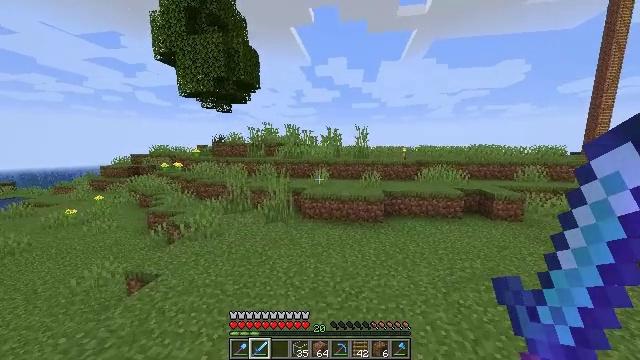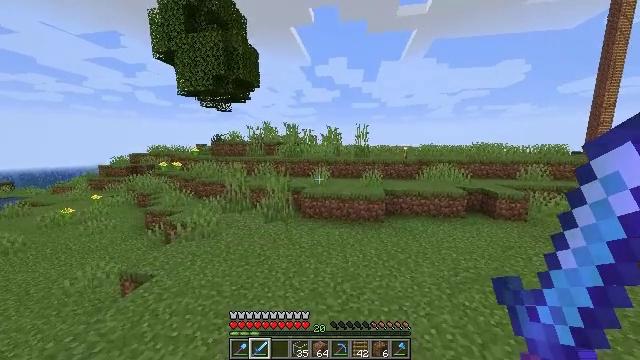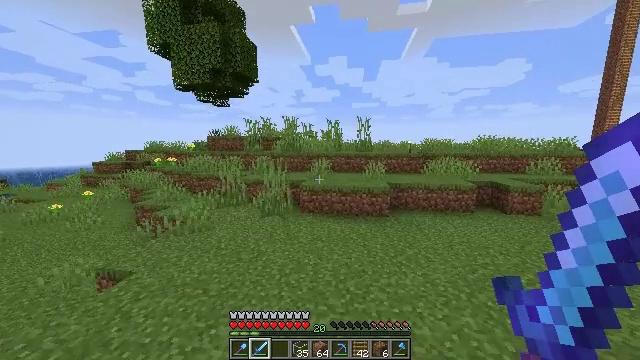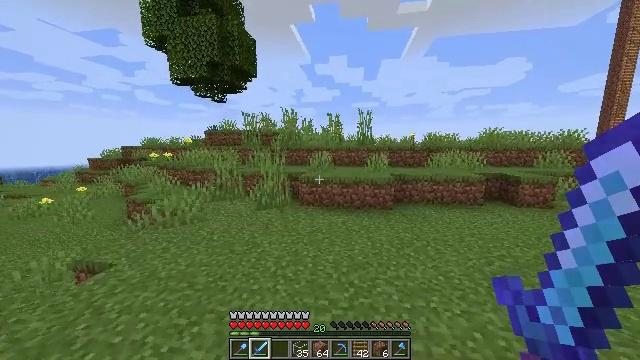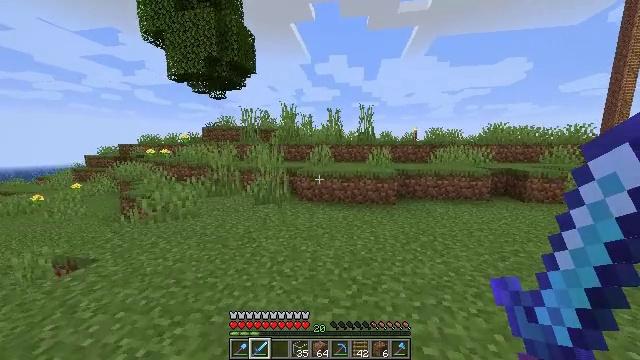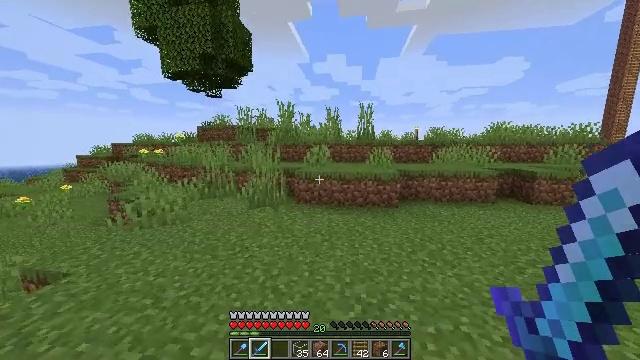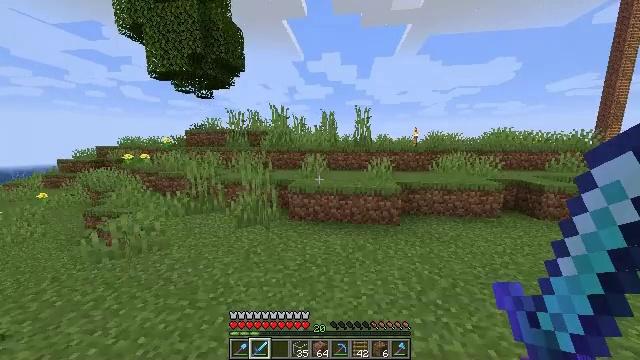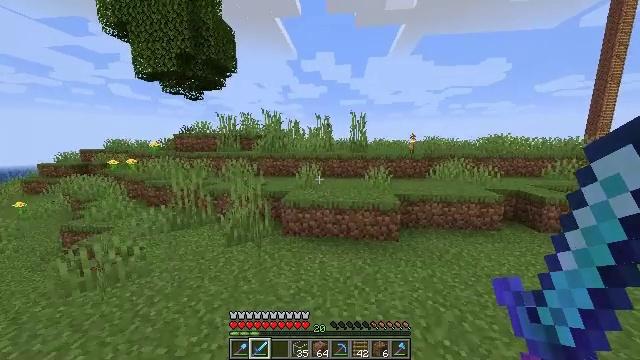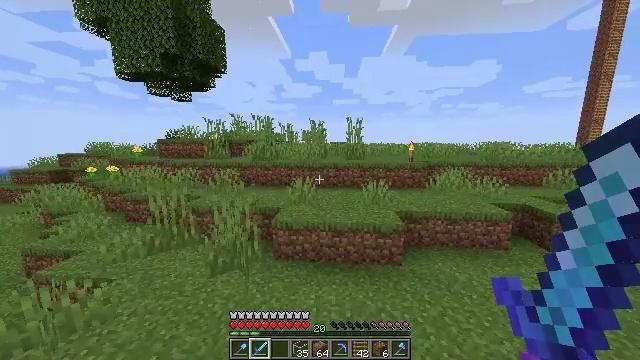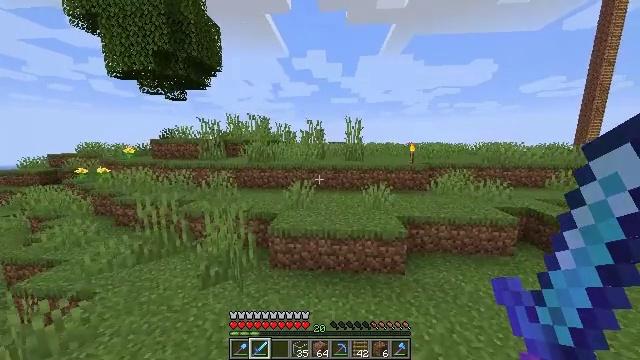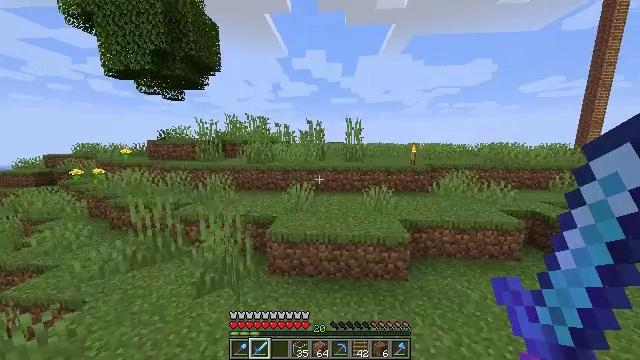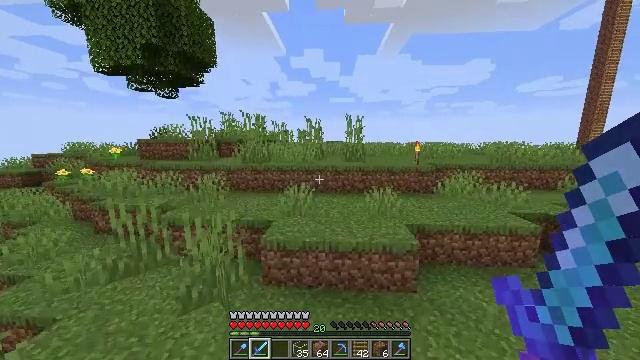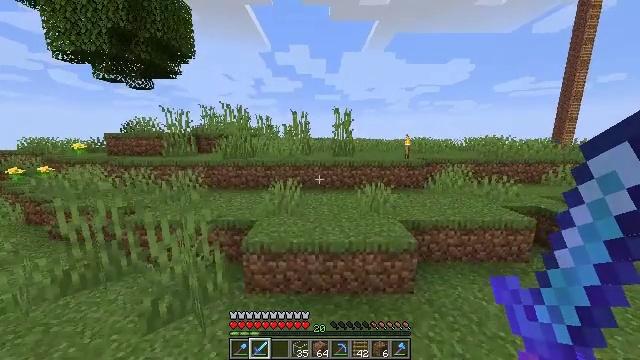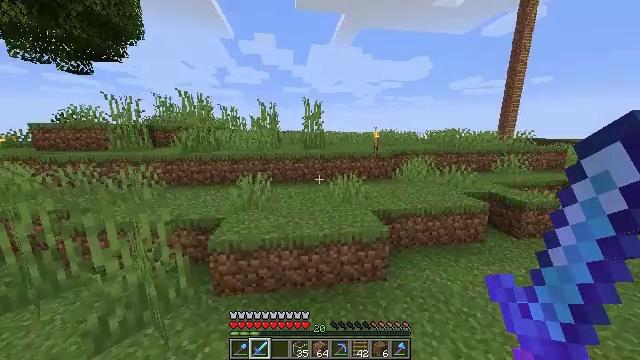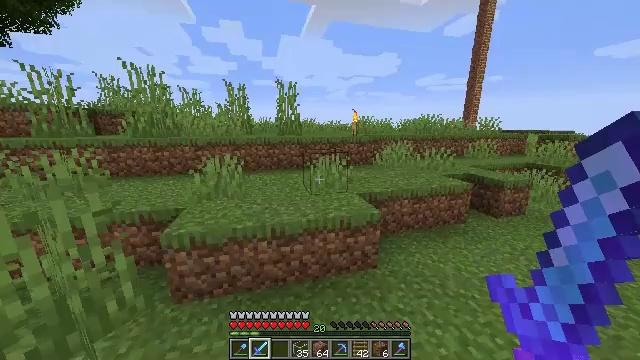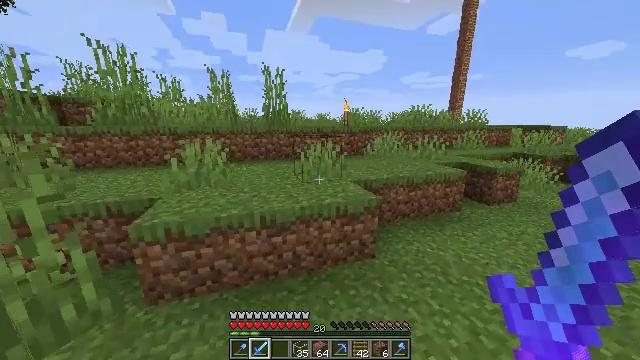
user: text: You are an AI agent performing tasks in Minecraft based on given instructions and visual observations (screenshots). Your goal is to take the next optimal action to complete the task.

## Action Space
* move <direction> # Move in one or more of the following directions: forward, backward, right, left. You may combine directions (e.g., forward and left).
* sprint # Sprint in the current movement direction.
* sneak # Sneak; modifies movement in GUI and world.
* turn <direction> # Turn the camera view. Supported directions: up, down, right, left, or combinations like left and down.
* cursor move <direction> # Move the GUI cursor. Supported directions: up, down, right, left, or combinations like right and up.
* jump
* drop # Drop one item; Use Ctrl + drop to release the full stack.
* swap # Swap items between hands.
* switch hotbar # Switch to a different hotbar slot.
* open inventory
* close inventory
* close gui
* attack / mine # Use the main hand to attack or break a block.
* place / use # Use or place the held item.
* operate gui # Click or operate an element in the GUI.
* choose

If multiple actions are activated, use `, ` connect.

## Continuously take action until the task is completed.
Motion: motion action
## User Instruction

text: Remove the ladder from its position.
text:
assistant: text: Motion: move forward, jump
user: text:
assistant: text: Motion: move forward, jump
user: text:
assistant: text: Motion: move forward, jump
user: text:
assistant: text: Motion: move forward, sprint, jump
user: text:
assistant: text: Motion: move forward, sprint, jump
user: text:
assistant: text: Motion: move forward, sprint, turn right, jump
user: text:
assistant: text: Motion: move forward, turn right, jump
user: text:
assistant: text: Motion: move forward, turn right, jump
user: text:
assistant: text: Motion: move forward, jump
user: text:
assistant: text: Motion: move forward, jump
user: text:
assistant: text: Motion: move forward, jump
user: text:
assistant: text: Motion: move forward, turn right, jump
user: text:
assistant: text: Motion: move forward, turn right and down, jump
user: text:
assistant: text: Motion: move forward, turn right and down, jump
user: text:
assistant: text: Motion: move forward, sprint, turn right, jump
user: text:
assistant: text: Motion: move forward, sprint, jump
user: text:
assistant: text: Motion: move forward, sprint, jump
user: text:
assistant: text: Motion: move forward, sprint, jump
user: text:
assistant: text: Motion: move forward, jump
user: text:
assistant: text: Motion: move forward, turn left and up, jump
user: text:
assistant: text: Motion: move forward, turn left and up, jump
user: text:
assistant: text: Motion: move forward, turn left, jump
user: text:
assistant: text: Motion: move forward, sprint, turn left, jump
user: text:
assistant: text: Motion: move forward, sprint, turn left and up, jump
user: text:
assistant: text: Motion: move forward, sprint, jump
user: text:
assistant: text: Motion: move forward, sprint, jump
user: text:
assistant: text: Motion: move forward, jump
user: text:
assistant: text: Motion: move forward, jump
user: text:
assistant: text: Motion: move forward, jump
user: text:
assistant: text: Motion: move forward, turn left, jump